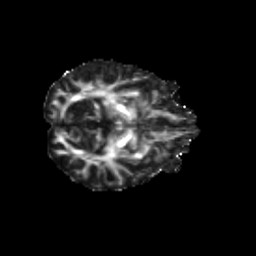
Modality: FA
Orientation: axial
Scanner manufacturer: siemens
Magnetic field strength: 3 T
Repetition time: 9.2 s
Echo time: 0.084 s